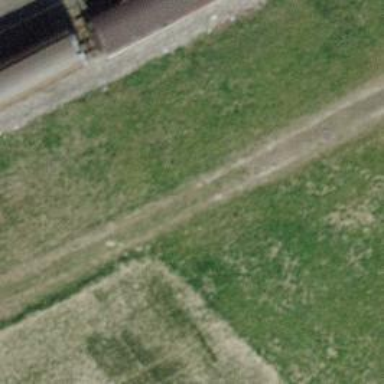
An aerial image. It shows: Compacted track with grade2 surface.